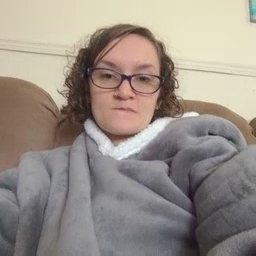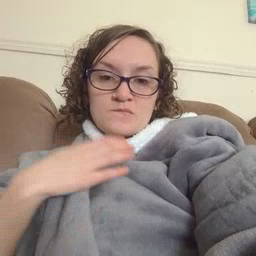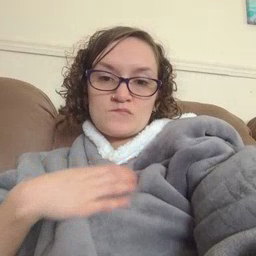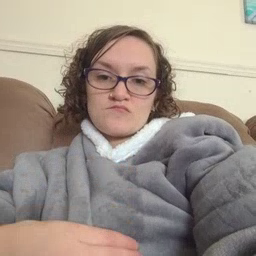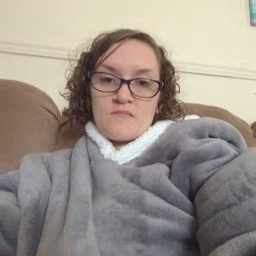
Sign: hungry